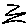
Label: zigzag